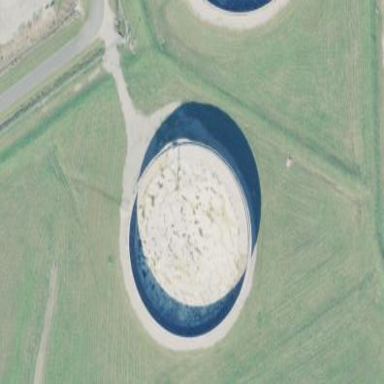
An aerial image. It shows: Storage tank which is man-made.